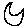
Label: moon